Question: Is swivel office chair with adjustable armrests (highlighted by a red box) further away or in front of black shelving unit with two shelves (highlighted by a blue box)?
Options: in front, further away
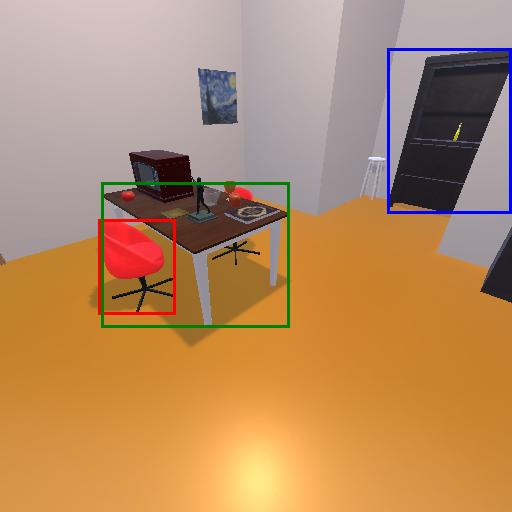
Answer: in front